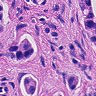
Metastatic tissue present: yes